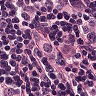
Metastatic tissue present: yes